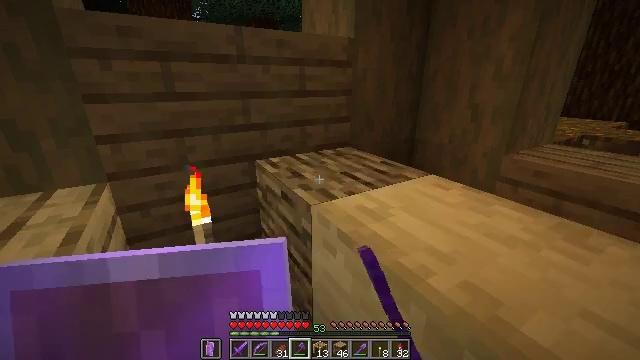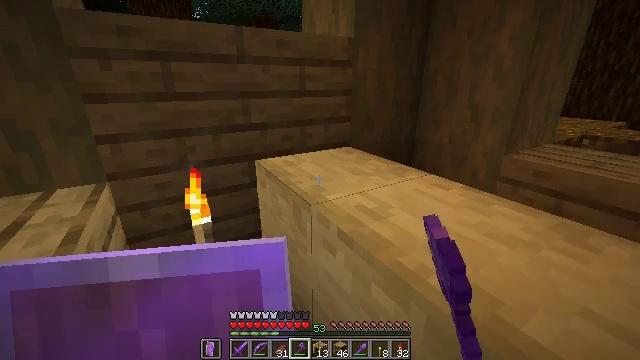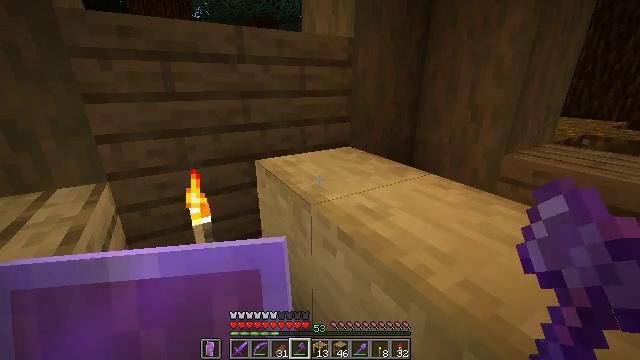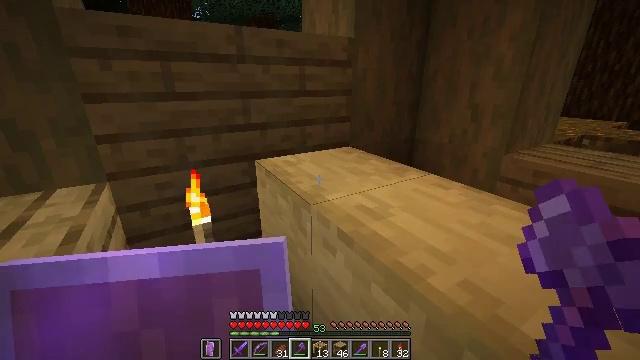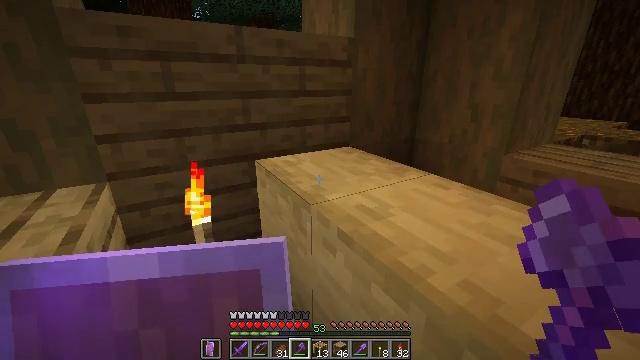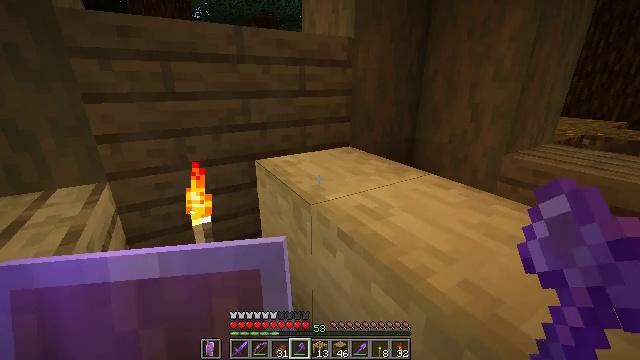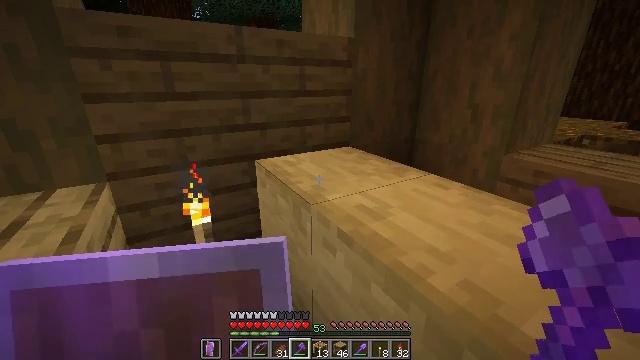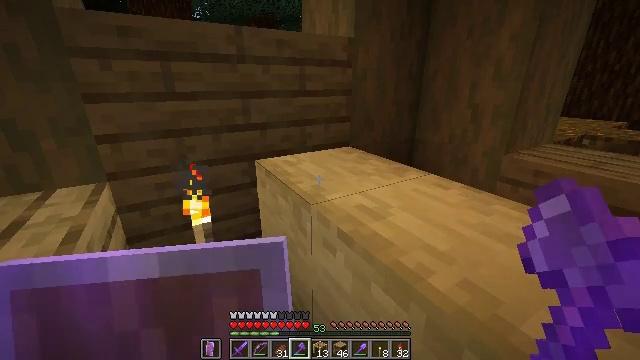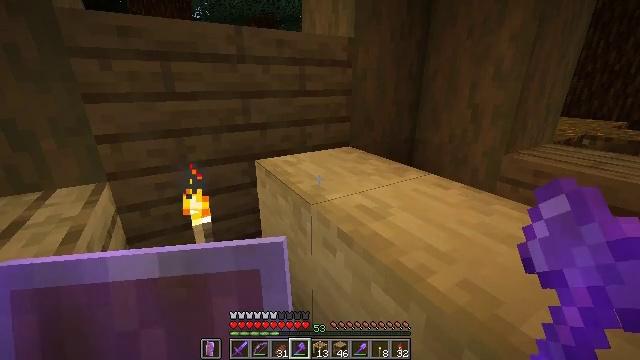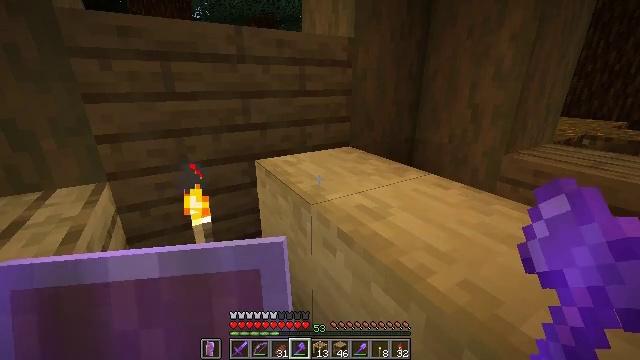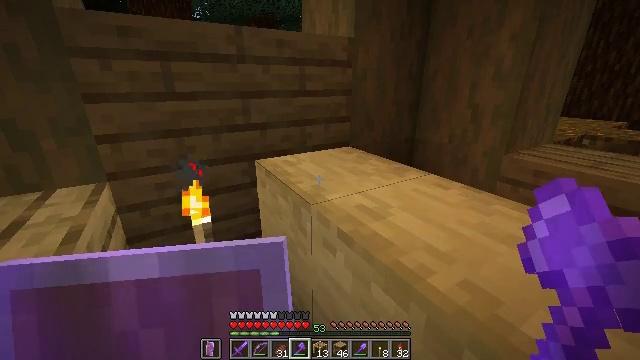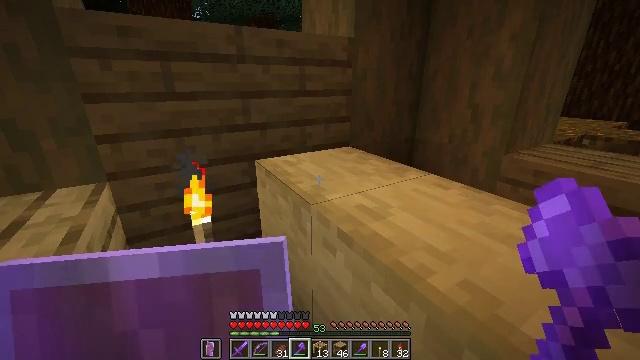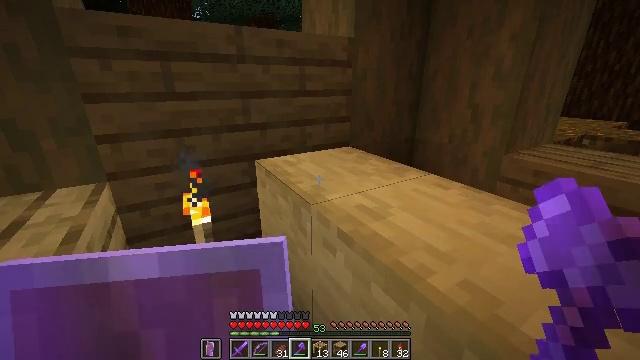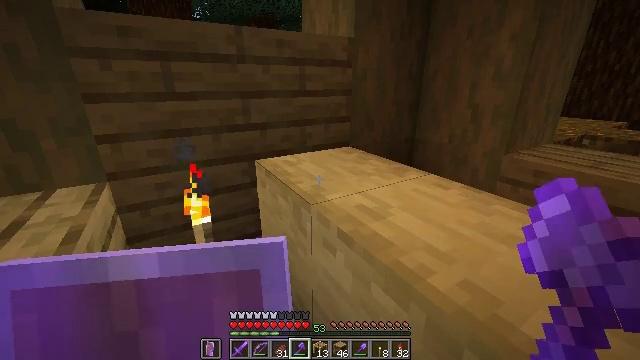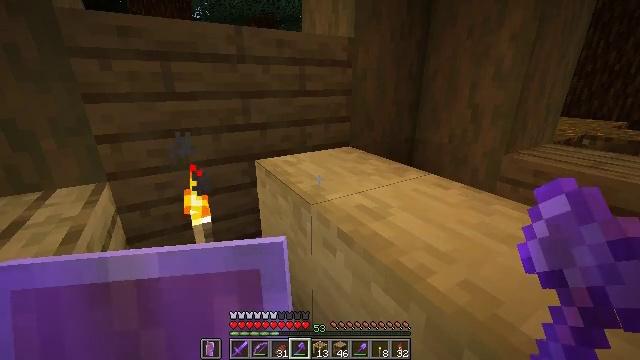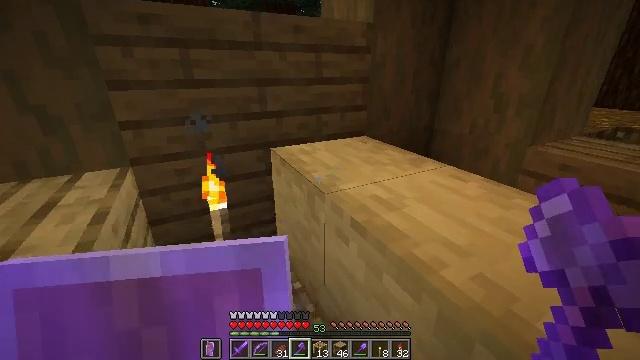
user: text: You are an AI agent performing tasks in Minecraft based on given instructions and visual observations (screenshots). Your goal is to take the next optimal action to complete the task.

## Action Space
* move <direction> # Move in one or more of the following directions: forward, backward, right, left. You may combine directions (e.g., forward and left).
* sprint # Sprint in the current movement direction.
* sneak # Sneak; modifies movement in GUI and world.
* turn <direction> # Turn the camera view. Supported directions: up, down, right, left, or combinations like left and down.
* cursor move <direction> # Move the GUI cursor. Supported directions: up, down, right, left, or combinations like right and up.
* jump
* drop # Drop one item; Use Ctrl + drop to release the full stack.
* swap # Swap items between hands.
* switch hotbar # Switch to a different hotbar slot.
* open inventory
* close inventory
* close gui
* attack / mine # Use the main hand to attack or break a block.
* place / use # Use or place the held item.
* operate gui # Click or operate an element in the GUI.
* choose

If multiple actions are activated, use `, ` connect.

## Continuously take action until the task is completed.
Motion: motion action
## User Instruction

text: Retrieve the stripped oak log.
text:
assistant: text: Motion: no_op
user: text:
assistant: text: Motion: no_op
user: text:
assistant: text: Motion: no_op
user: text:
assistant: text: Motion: no_op
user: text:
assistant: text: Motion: no_op
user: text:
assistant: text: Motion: no_op
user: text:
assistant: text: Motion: no_op
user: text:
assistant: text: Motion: no_op
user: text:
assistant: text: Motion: no_op
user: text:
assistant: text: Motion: no_op
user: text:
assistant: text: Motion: no_op
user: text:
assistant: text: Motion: no_op
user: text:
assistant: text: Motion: no_op
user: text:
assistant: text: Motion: no_op
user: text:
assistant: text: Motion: turn left and down
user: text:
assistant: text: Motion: turn left and down
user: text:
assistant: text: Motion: turn left and down
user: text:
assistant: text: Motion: move forward, turn left and down
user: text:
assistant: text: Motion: move forward, turn left and down
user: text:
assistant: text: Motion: move forward, turn left and down
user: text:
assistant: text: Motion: move forward
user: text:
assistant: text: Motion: no_op
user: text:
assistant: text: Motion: no_op
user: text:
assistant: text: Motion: turn right
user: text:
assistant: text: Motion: turn right
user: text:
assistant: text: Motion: turn right and up
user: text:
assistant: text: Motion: move left, turn right and up
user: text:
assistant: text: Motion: move left, turn right
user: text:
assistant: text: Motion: move left, turn right and down
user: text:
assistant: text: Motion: move left, turn right and down